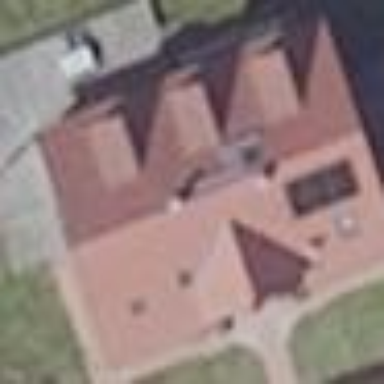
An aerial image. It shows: Charming house with gabled roof. The roof is red in color and oriented along the building.